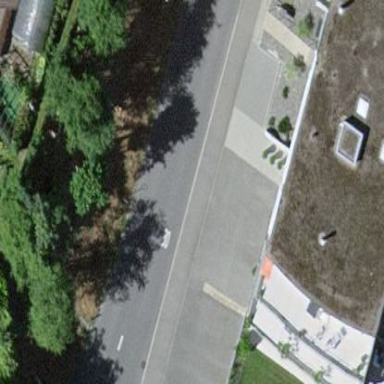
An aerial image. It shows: Parking area.